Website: walmart
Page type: review-order
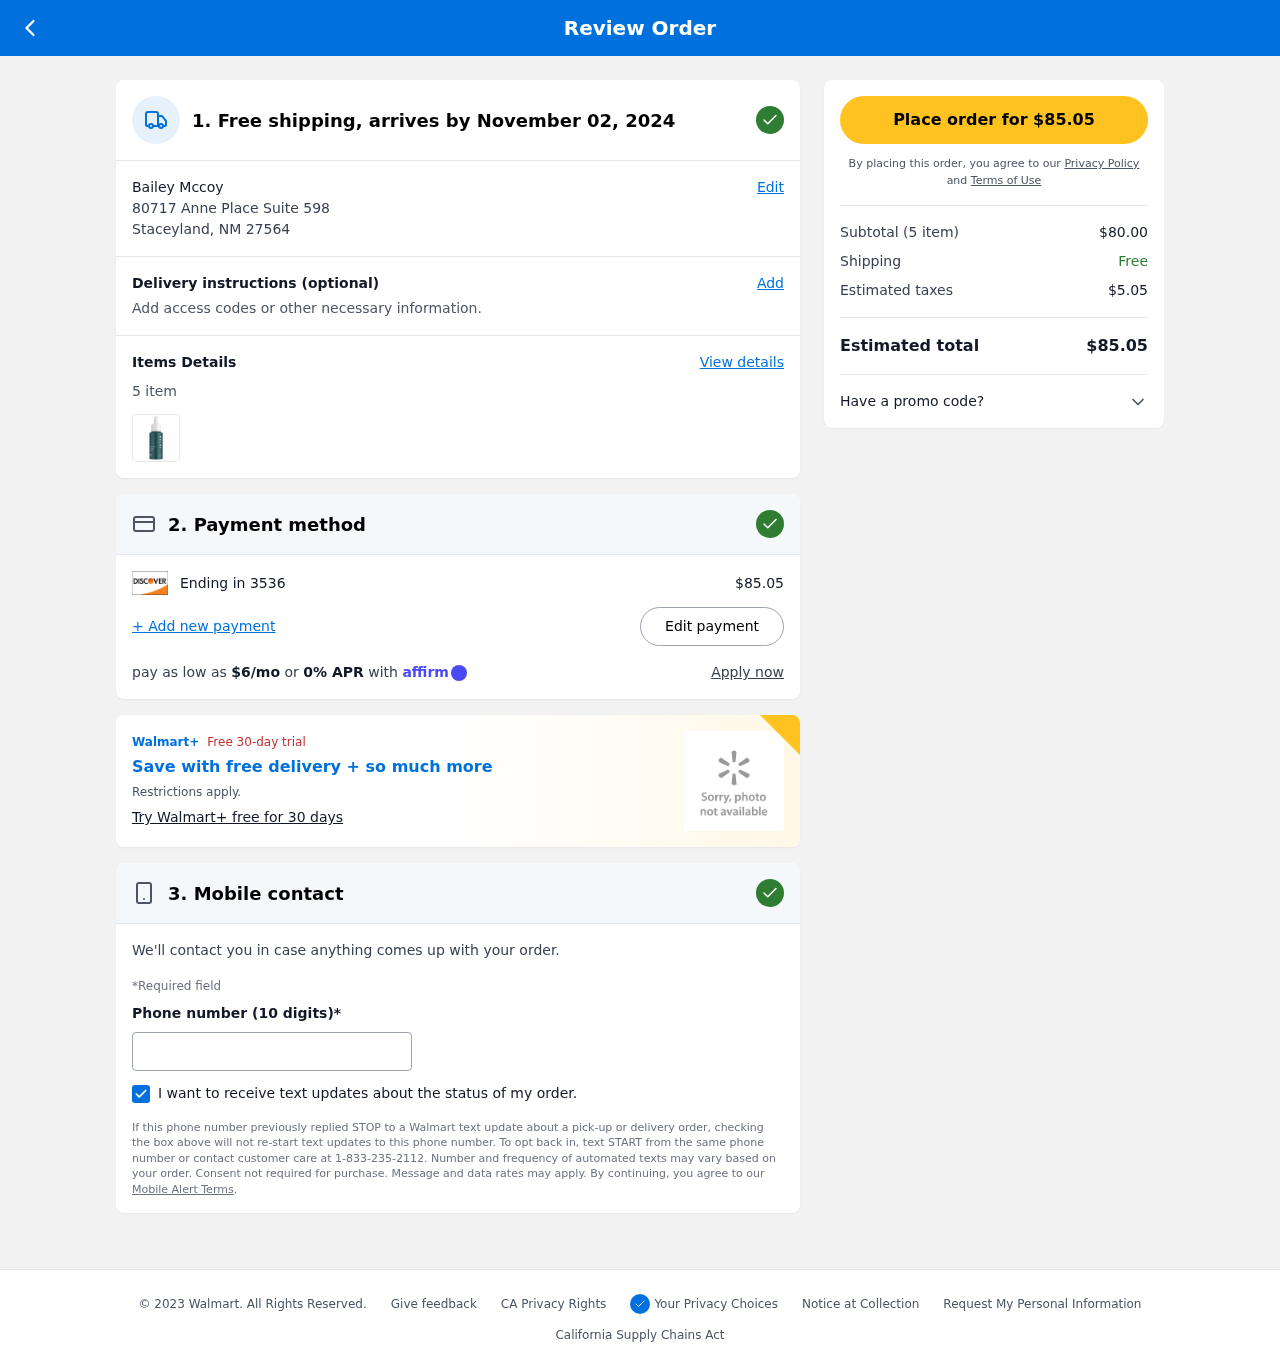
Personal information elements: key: PII_CARD_LAST4
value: Ending in 3536
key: PII_CITY_STATE_ZIP
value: Staceyland, NM 27564
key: PII_FULLNAME
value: Bailey Mccoy
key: PII_PHONE
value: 9889871436
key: PII_STREET
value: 80717 Anne Place Suite 598
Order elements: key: ORDER_DELIVERY_DATE
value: November 02, 2024
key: ORDER_NUM_ITEMS
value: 5 item
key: ORDER_NUM_ITEMS
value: Subtotal (5 item)
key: ORDER_TOTAL
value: $85.05
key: ORDER_TOTAL
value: Place order for $85.05
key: ORDER_MONTHLY_PAYMENT
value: $6/mo
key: ORDER_SUBTOTAL
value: $80.00
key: ORDER_TAX
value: $5.05